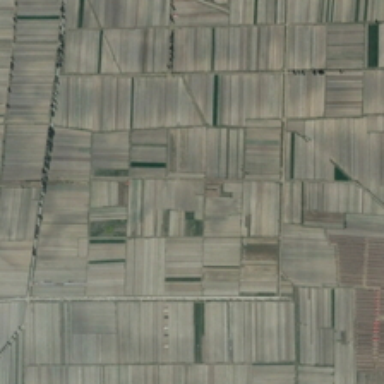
Many pieces of farmlands are together .